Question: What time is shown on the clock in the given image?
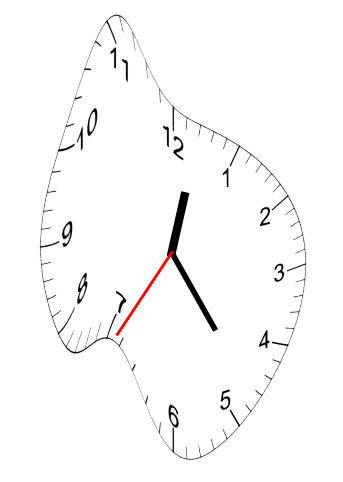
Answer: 12:23:35